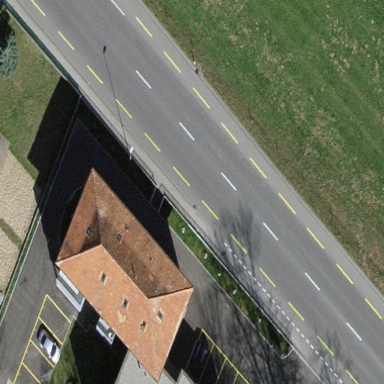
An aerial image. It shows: Building that houses car shop.